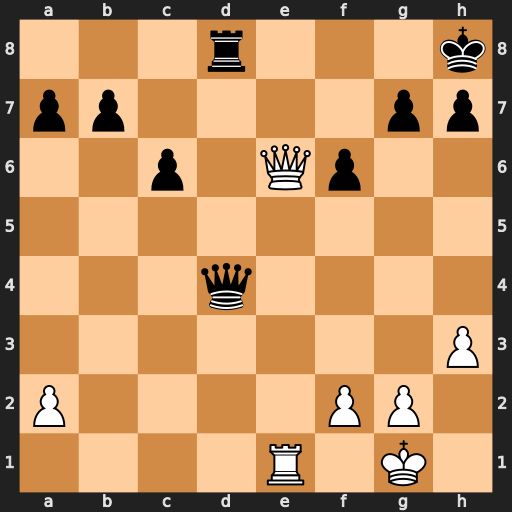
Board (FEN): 3r3k/pp4pp/2p1Qp2/8/3q4/7P/P4PP1/4R1K1
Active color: w
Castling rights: -
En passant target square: -
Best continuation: Qe8+ Rxe8 Rxe8#